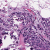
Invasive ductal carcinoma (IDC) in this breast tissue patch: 1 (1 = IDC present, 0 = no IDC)